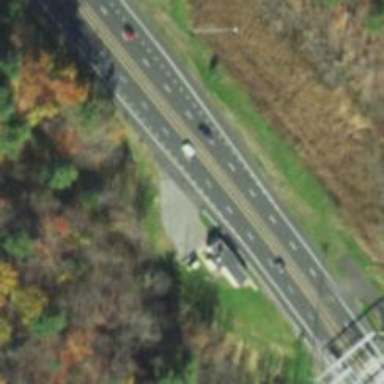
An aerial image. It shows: Toll gantry on the road.